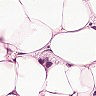
Metastatic tissue present: yes